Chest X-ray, AP view. Patient: 35 years old, sex M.
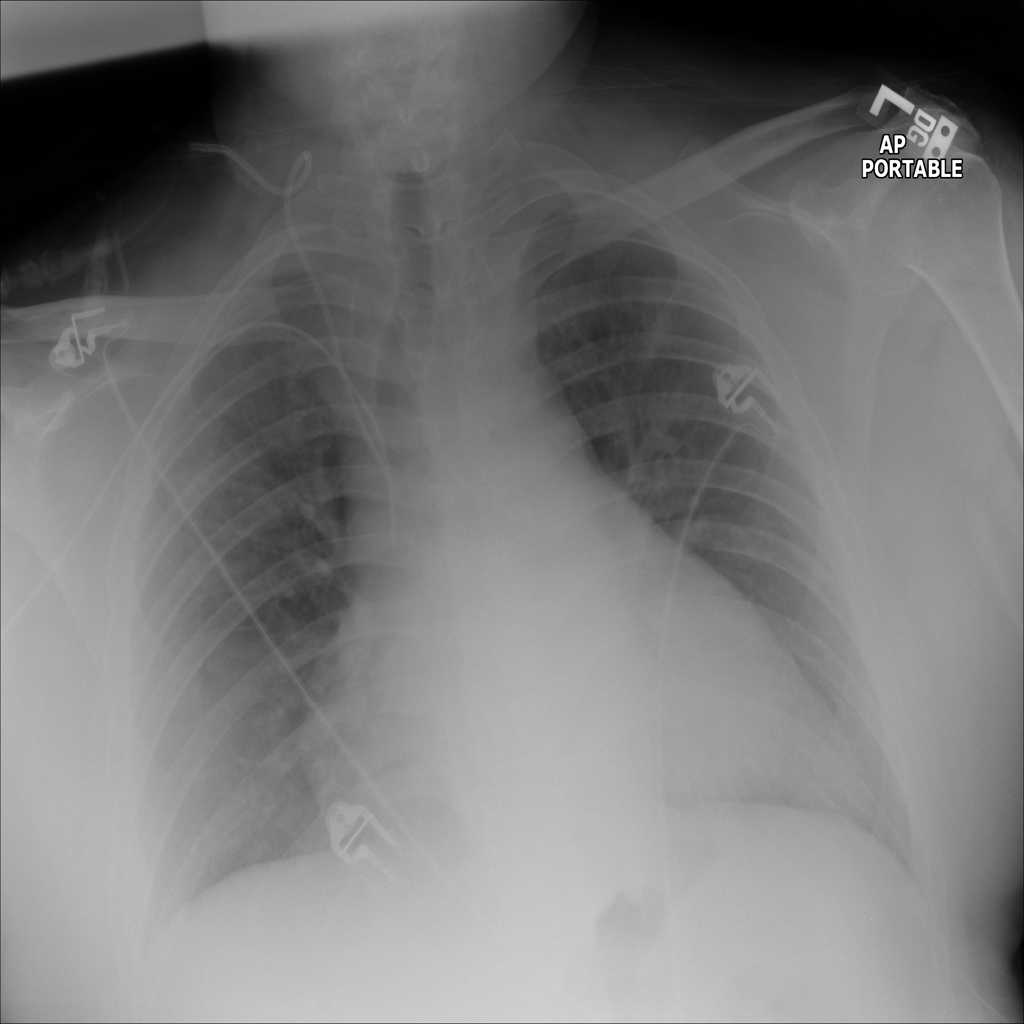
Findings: No Finding